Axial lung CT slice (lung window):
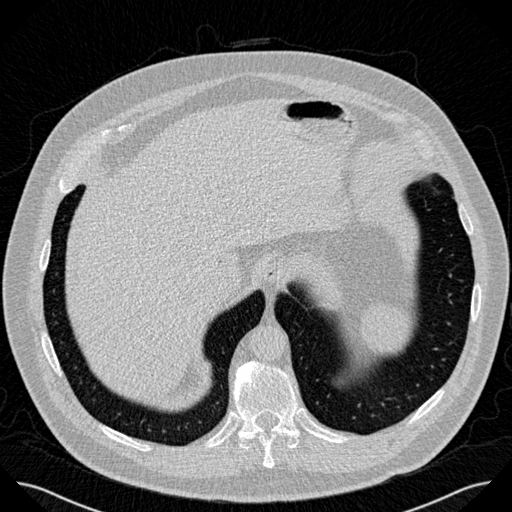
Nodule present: no